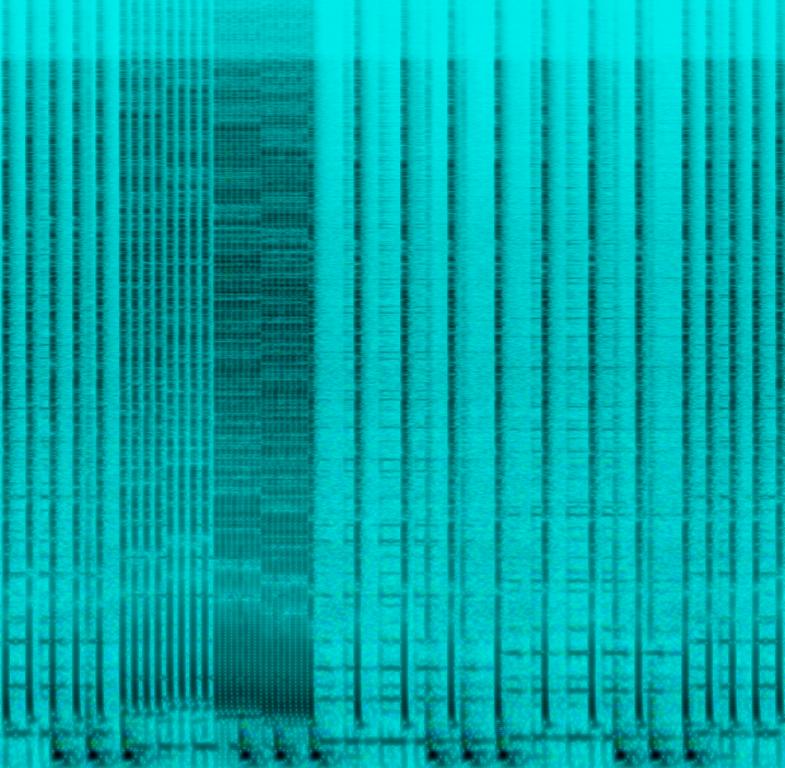
This is a music production tutorial video. There is a male voice teaching a sound design technique. There is an electronic snare drum beat speeding up with a shifting pitch. A simple synth tune is playing in the background. The sounds used in the video are very common, so it would not be worth the hassle to sample these sounds. Instead, parts of the track could be used in advertisement jingles.